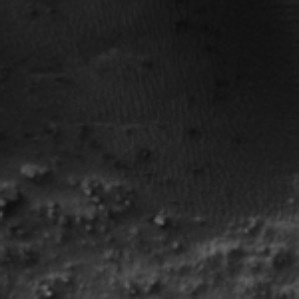
Label: frost